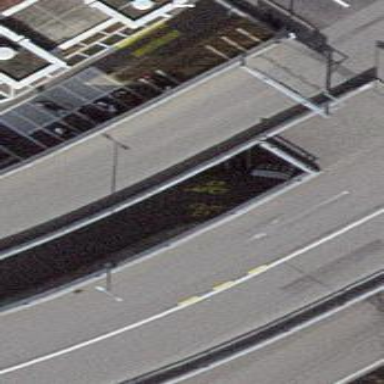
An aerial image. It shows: Motorcycle parking area.